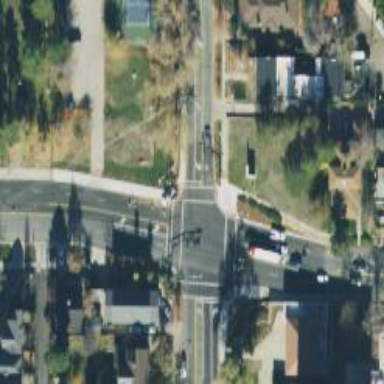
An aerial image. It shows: Footway on asphalt with marked crossing lines.